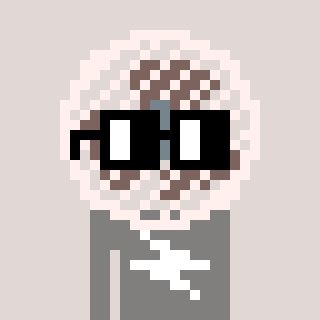
a pixel art character with square black glasses, a fan-shaped head and a bluegrey-colored body on a warm background